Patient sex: M
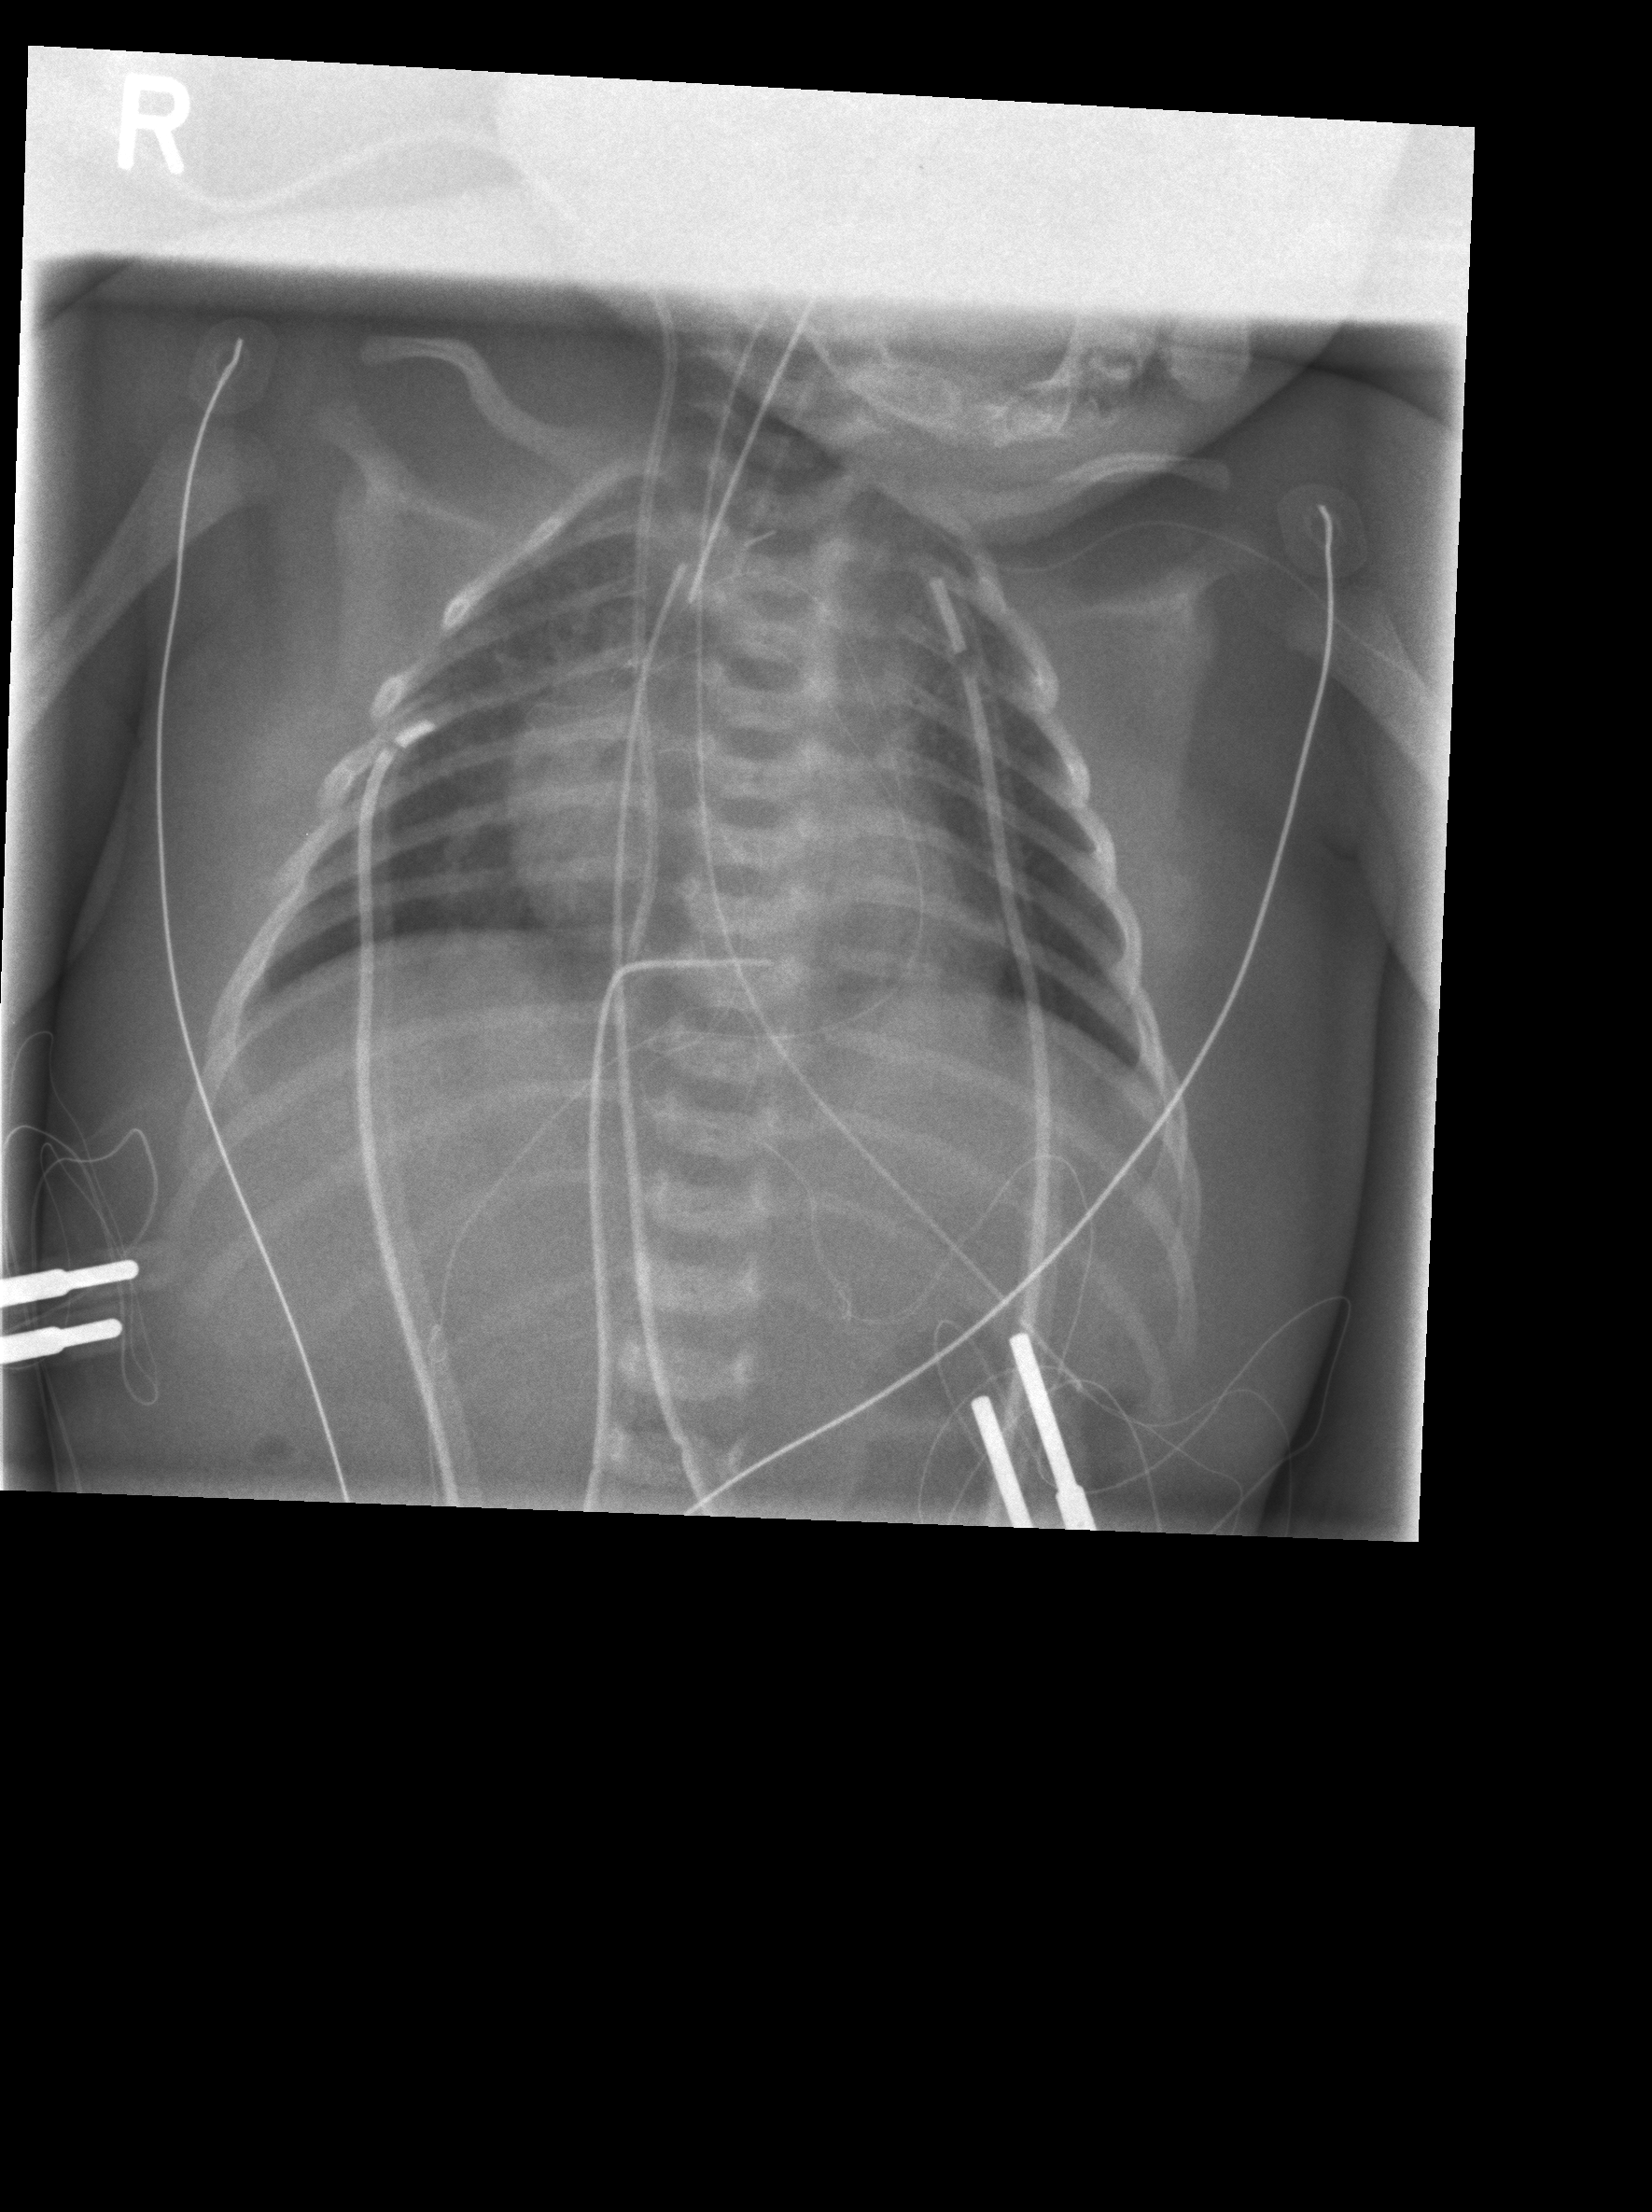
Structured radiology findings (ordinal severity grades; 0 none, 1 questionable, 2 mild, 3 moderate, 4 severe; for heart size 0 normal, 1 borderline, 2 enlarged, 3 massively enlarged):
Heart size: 0
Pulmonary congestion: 0
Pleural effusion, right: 0
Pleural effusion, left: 0
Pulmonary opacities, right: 0
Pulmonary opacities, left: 0
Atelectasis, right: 0
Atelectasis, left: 2